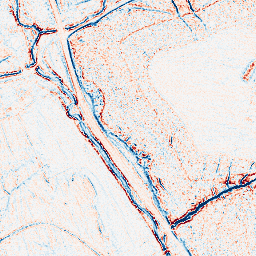
Category: edge_preserving
Decomposition family: bilateral
Decomposition parameters: d: 5
sigma_color: 50
sigma_space: 75
Upsampling method: bilinear
Upsampling parameters: scale: 4
Upsampling scale: 4